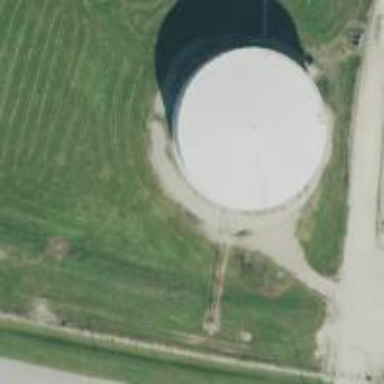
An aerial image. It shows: Building with storage tank.